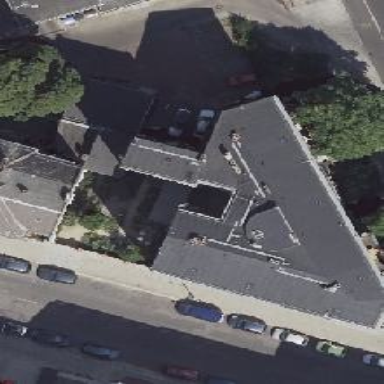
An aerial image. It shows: Building with gabled roof made of tar paper.